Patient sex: F
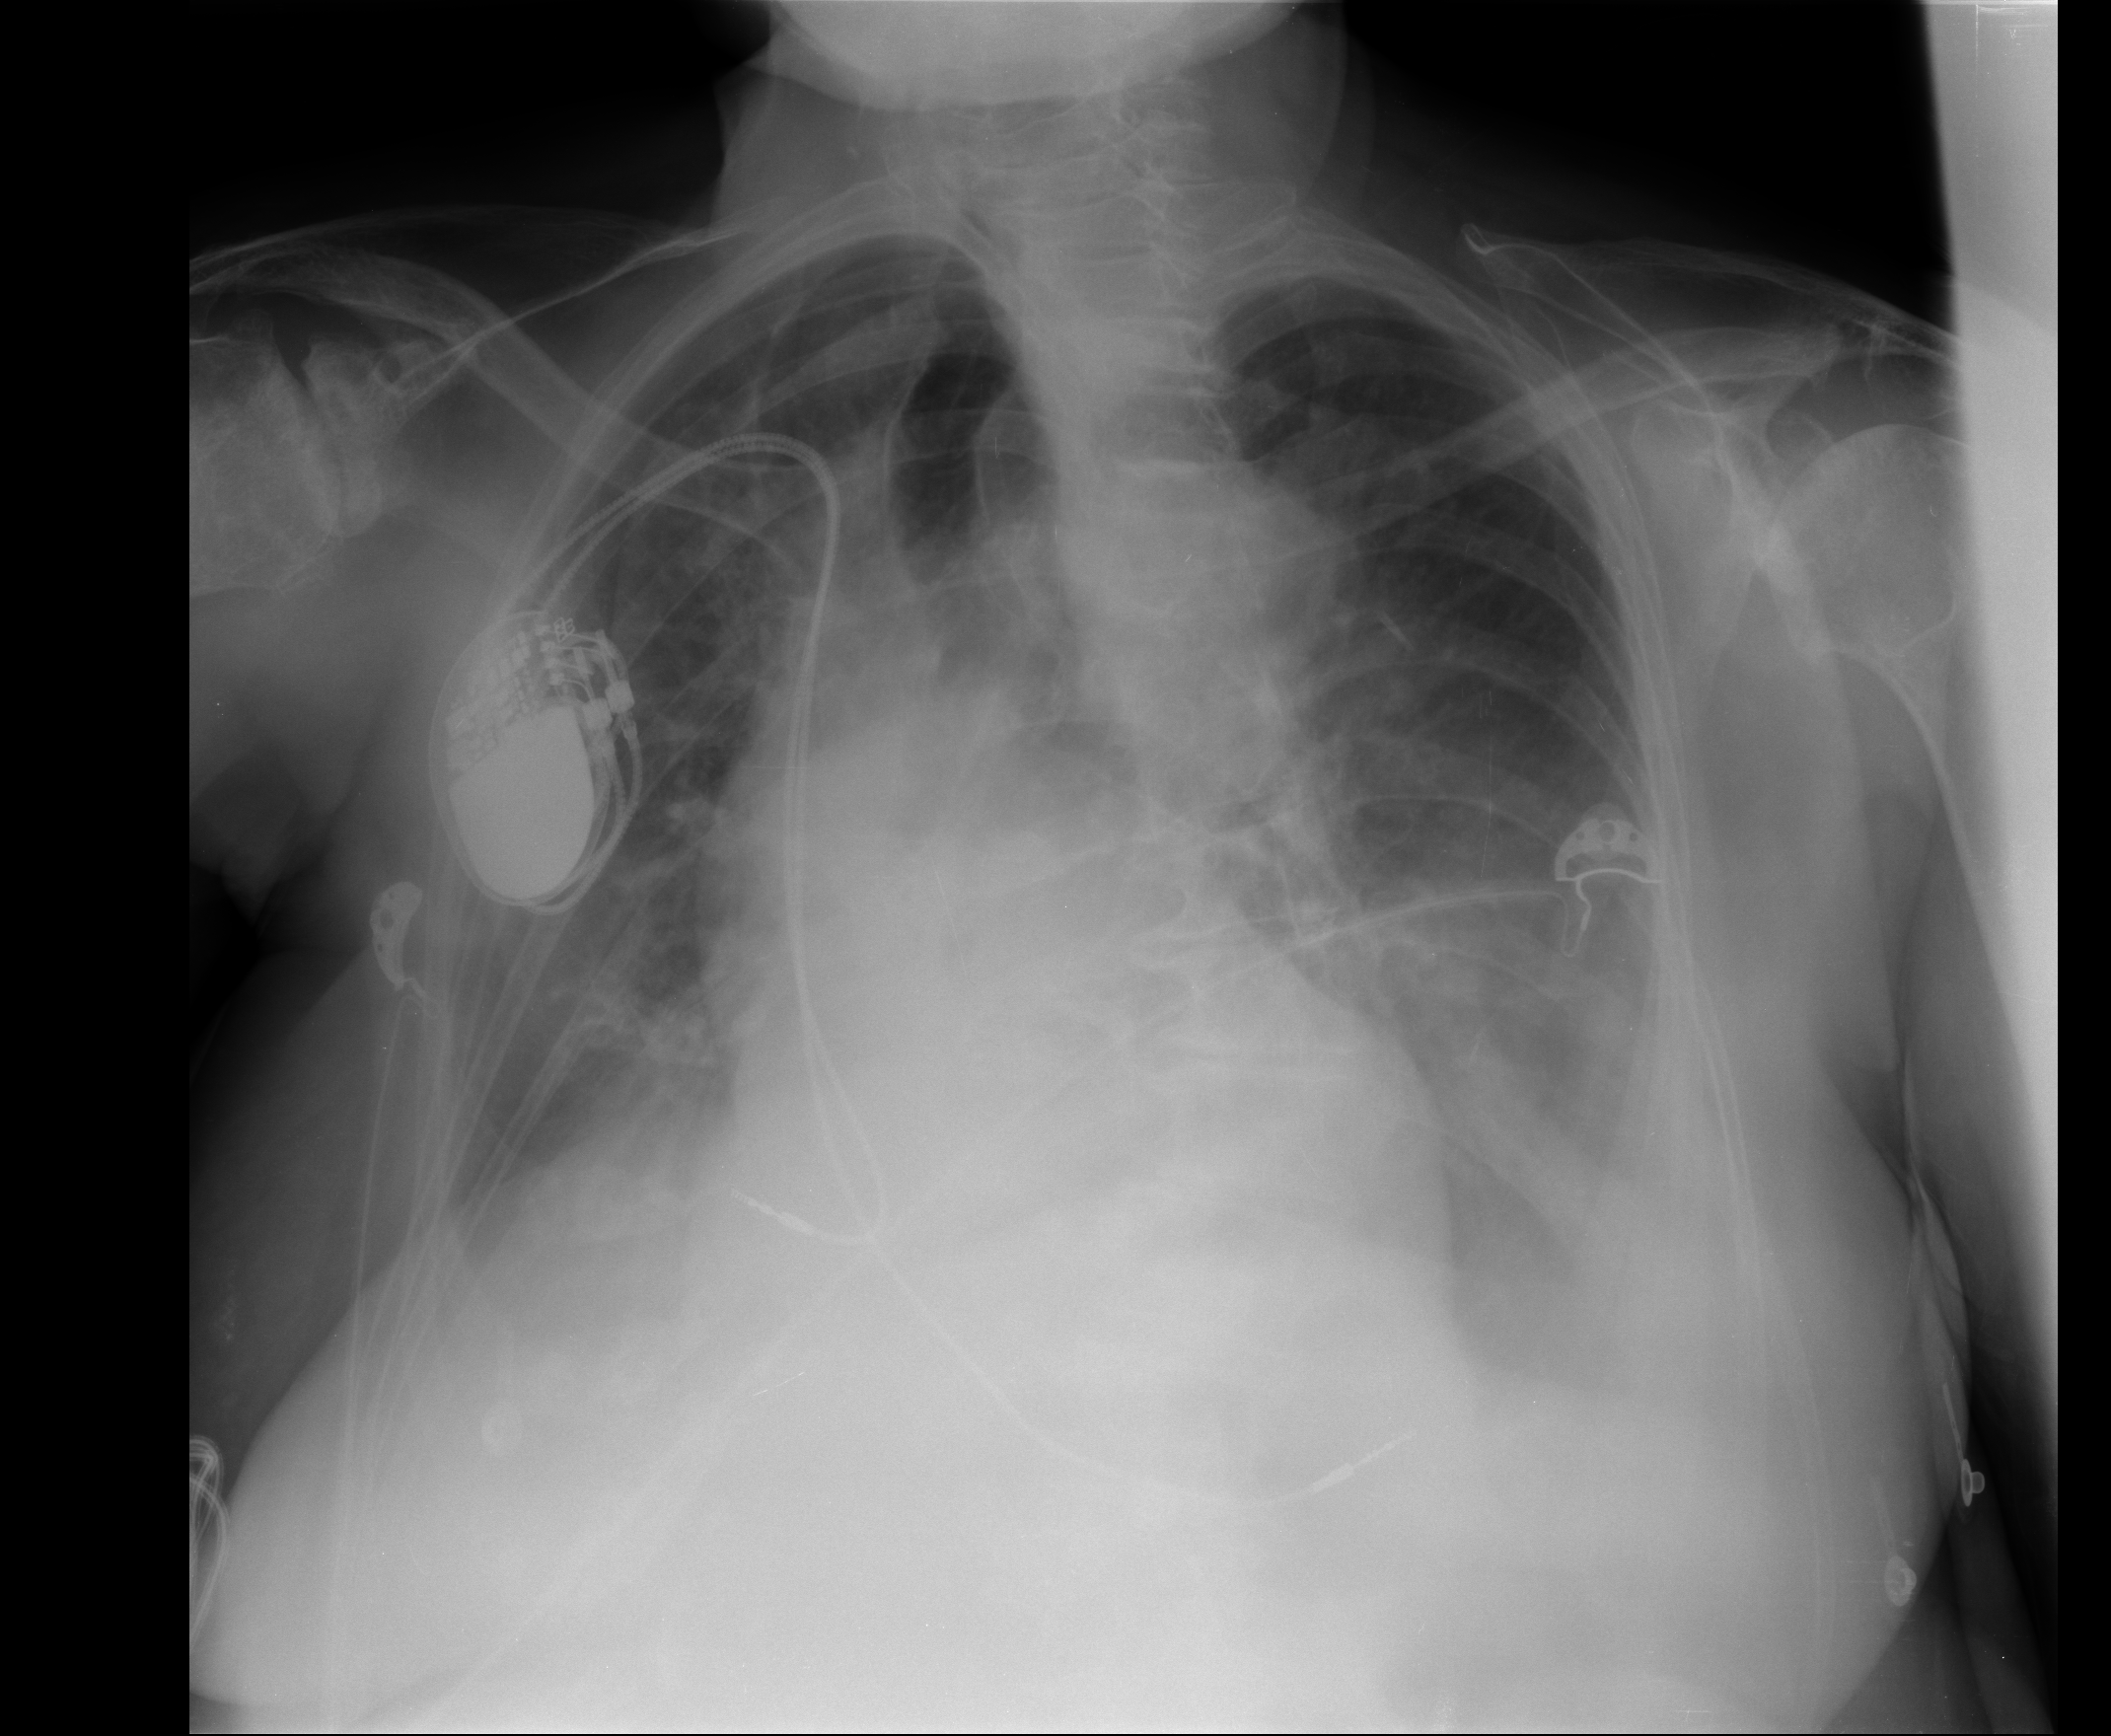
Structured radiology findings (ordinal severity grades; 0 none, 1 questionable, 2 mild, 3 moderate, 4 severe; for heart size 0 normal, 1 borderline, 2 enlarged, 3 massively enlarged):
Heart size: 2
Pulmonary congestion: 2
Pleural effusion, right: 3
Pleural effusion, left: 3
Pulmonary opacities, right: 2
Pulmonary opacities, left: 0
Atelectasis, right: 2
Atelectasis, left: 2